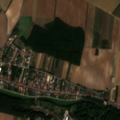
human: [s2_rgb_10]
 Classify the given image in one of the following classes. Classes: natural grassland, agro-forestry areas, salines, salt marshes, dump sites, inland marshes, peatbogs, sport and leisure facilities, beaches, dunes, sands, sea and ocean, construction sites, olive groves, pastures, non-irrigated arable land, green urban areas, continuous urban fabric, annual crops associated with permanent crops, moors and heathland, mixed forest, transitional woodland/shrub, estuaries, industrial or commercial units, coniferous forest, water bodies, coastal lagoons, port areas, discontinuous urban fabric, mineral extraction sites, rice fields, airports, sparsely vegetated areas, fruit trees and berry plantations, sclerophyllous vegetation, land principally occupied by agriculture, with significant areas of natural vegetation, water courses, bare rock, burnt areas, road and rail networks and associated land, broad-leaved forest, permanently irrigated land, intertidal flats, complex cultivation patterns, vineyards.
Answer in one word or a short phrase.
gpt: discontinuous urban fabric, non-irrigated arable land, land principally occupied by agriculture, with significant areas of natural vegetation, broad-leaved forest